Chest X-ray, PA view. Patient: 22 years old, sex M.
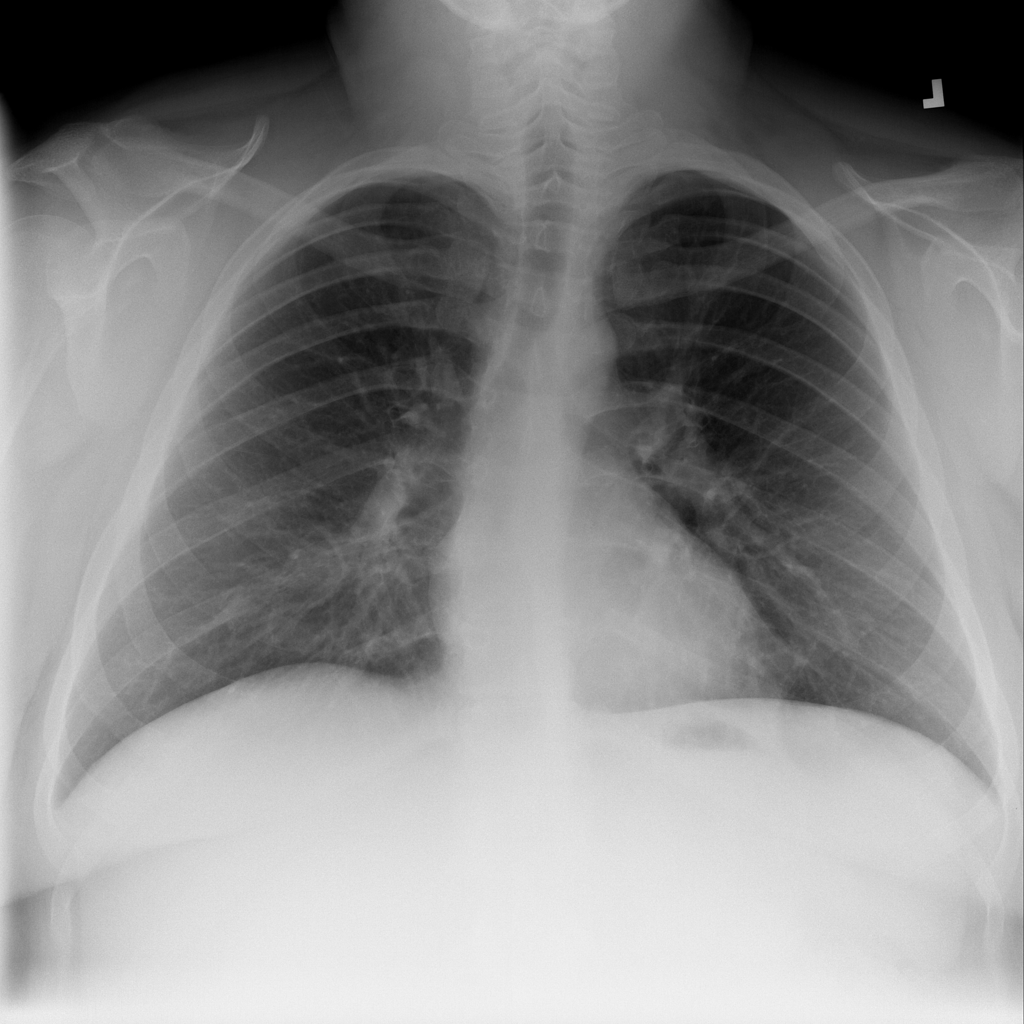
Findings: No Finding